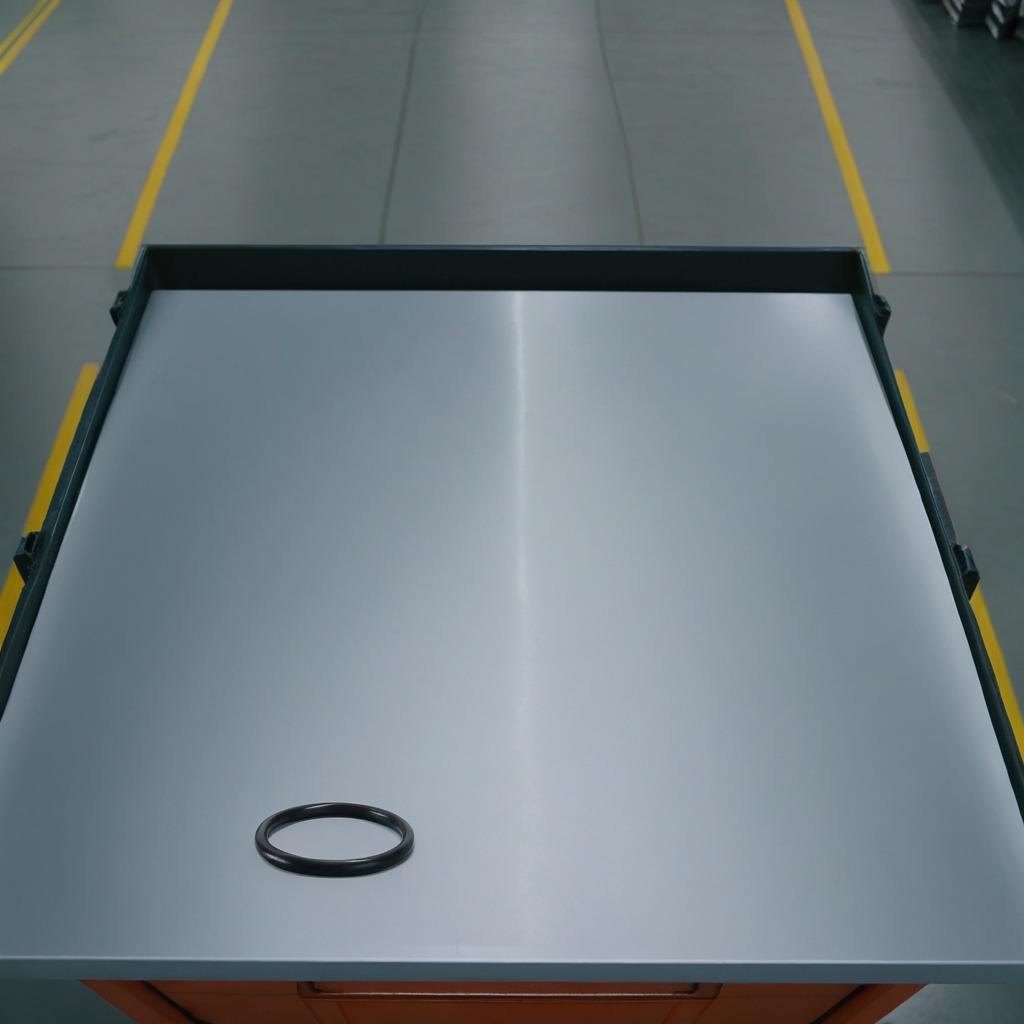
A rubber O-ring is lying on the toolbox surface in an airplane hangar workshop 8K.